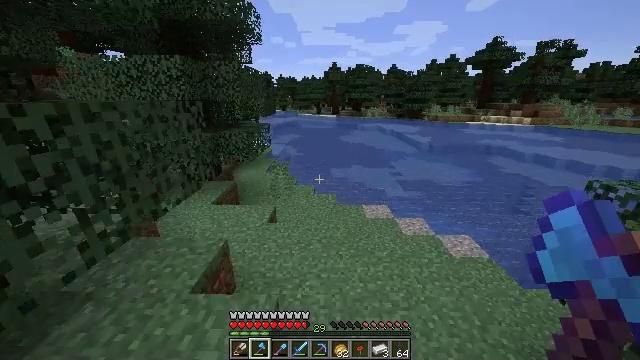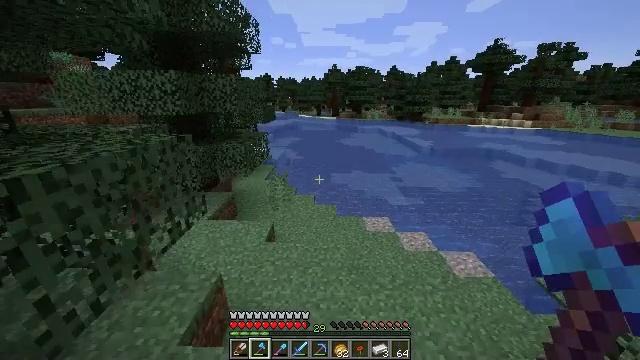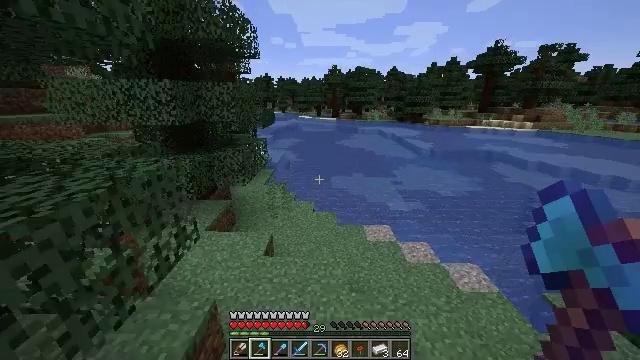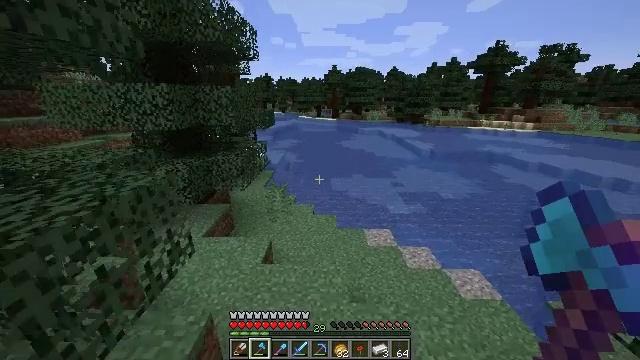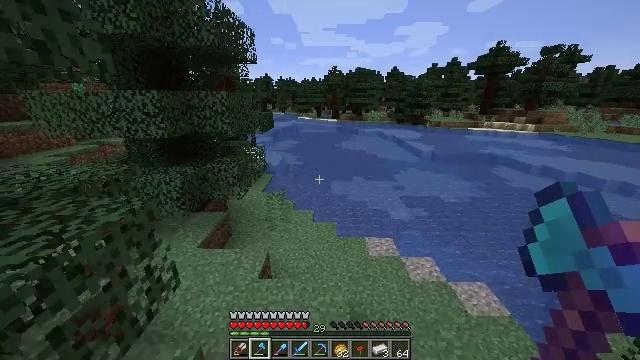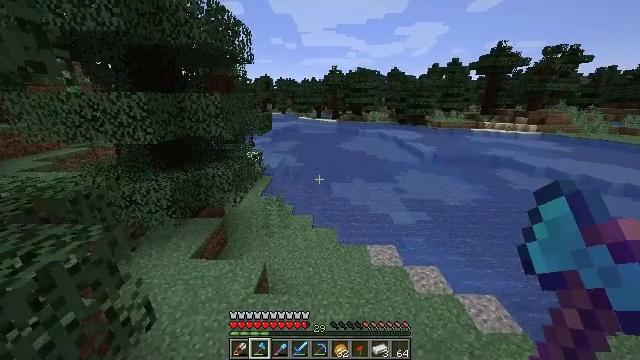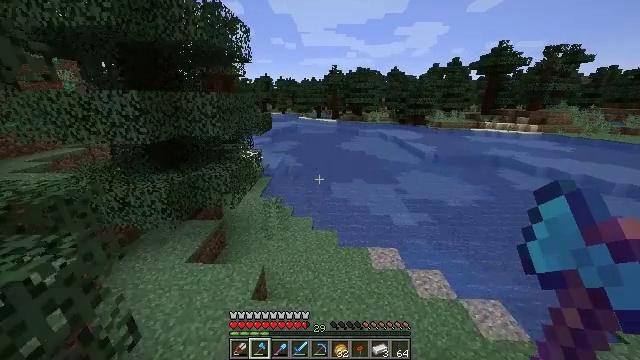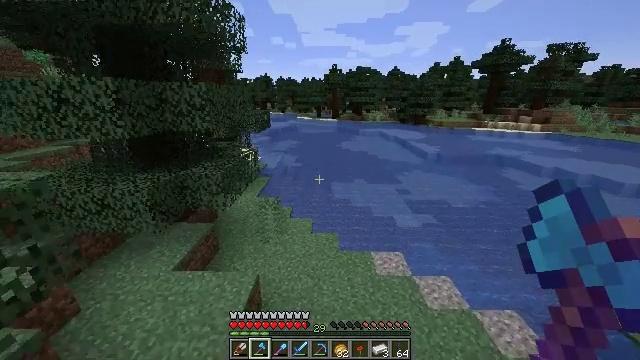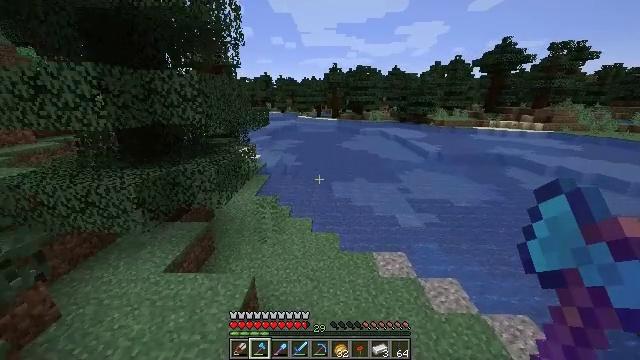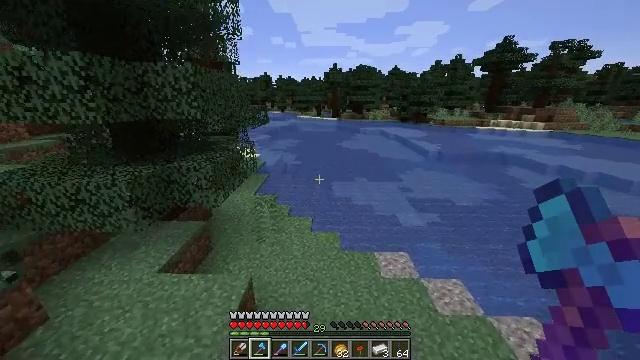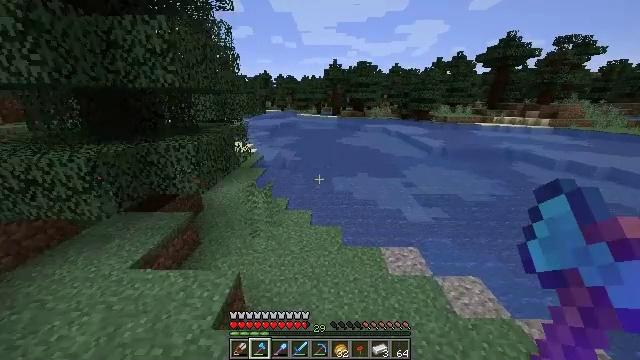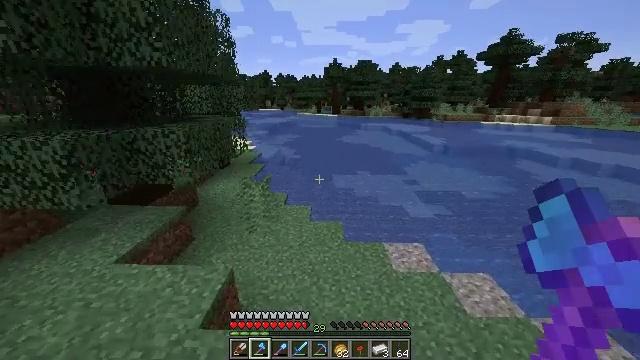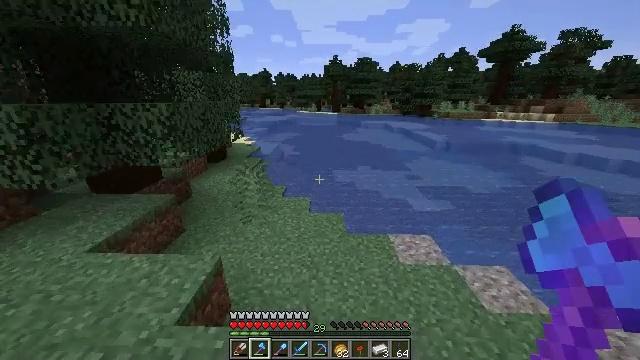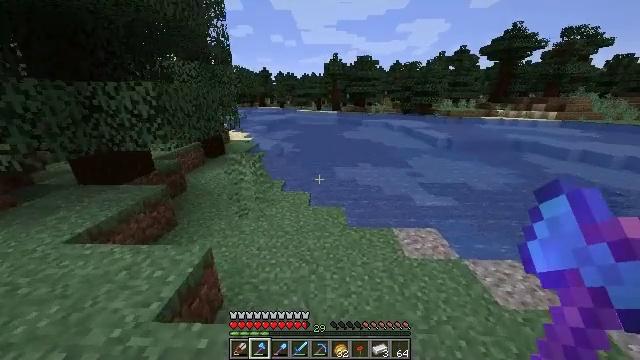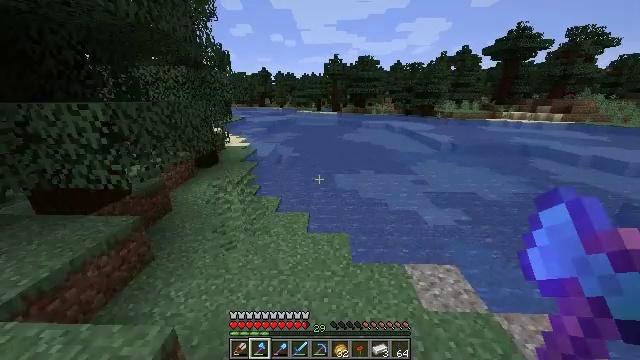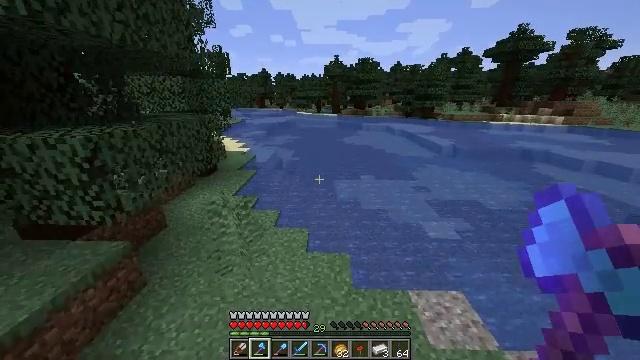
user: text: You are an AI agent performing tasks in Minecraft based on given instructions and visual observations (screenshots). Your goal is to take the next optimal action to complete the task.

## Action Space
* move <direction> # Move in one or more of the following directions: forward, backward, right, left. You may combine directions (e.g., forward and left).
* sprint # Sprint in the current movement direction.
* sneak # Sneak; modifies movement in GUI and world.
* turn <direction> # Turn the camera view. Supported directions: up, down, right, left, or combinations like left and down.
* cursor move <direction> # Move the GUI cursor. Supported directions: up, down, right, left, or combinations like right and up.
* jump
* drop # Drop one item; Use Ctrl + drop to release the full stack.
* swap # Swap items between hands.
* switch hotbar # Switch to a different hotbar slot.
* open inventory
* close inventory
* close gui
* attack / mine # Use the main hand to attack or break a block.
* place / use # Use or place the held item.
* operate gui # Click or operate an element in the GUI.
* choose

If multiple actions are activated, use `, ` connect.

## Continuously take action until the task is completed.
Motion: motion action
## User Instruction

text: Break the sweet berry bush to collect berries.
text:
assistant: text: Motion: move forward, jump
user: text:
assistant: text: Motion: move forward, jump
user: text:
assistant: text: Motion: move forward, jump
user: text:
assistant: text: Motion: move forward, jump
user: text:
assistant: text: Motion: move forward, jump
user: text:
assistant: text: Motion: move forward, jump
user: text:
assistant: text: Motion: move forward, jump
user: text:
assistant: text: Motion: move forward, jump
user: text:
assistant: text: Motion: move forward, jump
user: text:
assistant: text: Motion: move forward, jump
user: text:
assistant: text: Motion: move forward, jump
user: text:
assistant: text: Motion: move forward, jump
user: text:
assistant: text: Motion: move forward, sprint, jump
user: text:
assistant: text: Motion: move forward, sprint, jump
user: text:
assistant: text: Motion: move forward, sprint, jump
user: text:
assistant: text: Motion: move forward, sprint, jump
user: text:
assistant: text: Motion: move forward, sprint, jump
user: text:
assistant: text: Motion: move forward, jump
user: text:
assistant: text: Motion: move forward, jump
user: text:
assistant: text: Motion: move forward, jump
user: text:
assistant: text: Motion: move forward, jump
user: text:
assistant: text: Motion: move forward, jump
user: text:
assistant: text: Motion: turn right
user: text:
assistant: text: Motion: turn right and up
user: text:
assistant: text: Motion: turn right
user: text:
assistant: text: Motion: turn right
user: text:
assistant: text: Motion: turn right
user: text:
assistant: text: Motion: turn right
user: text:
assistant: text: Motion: no_op
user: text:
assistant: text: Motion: no_op